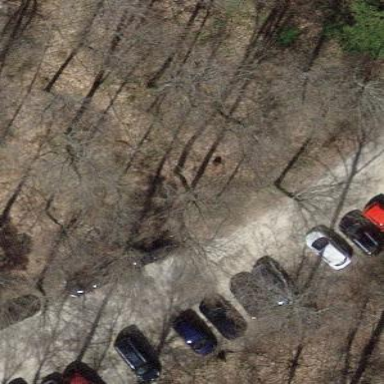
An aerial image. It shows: Parking area with surface.